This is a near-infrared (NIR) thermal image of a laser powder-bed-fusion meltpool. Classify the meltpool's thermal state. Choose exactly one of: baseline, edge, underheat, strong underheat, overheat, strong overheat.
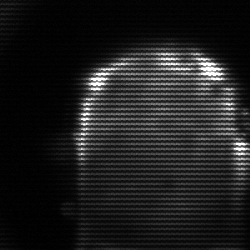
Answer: baseline